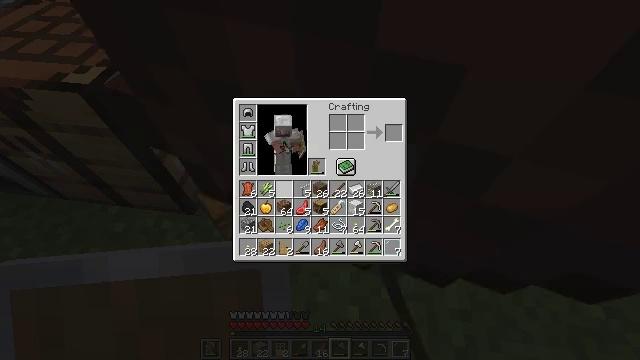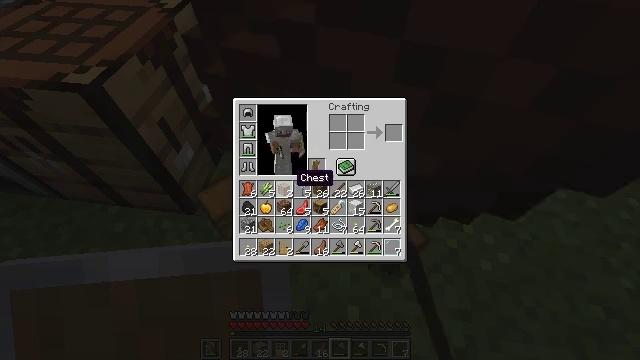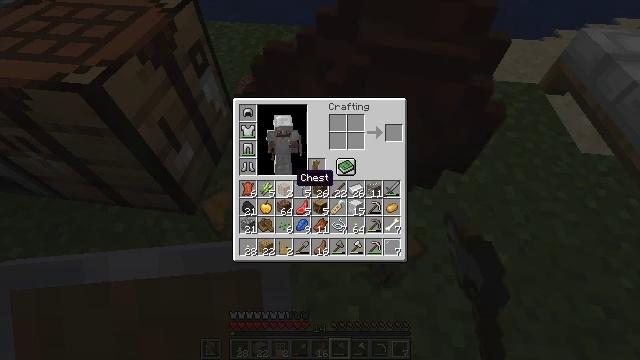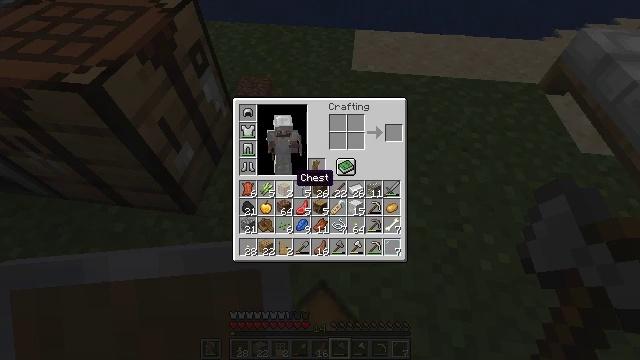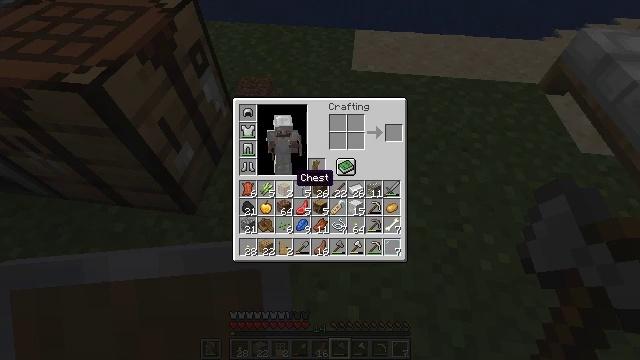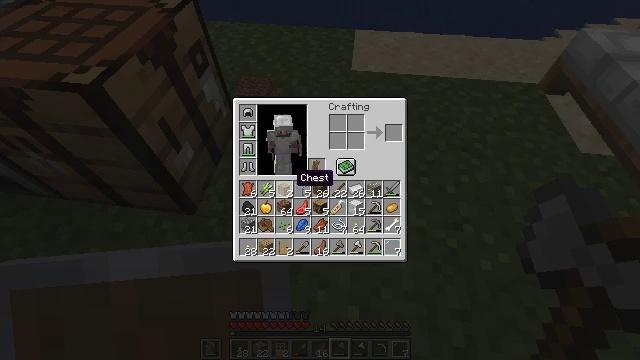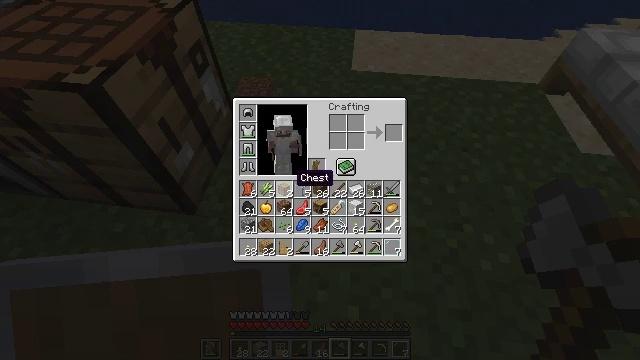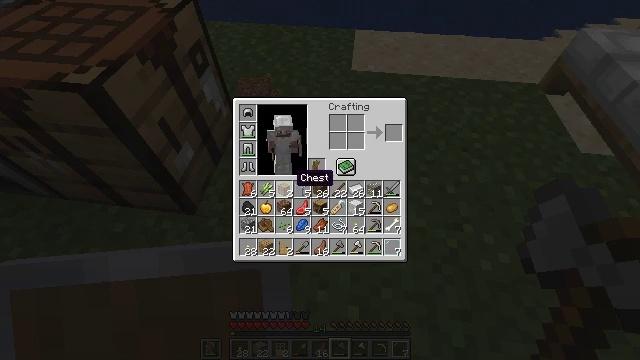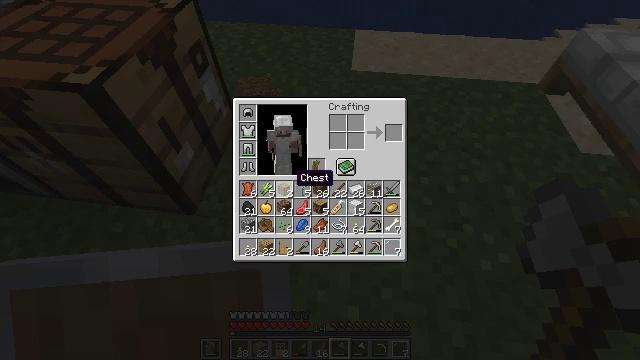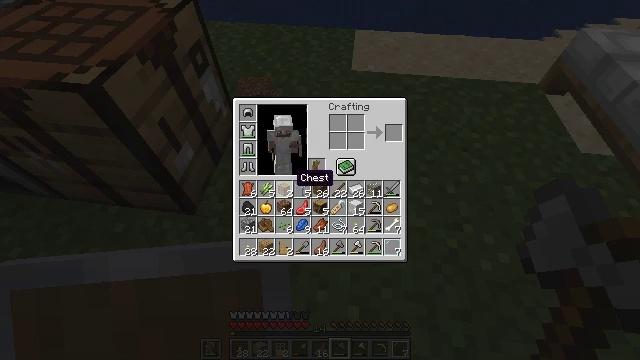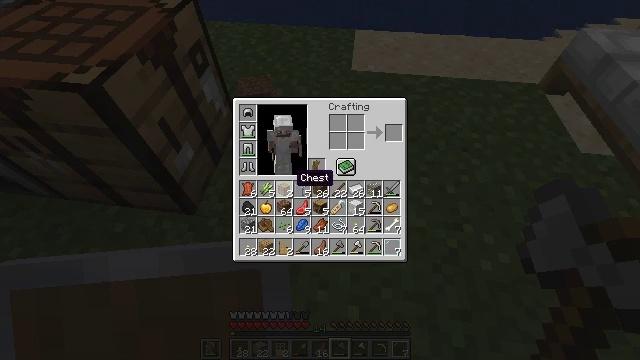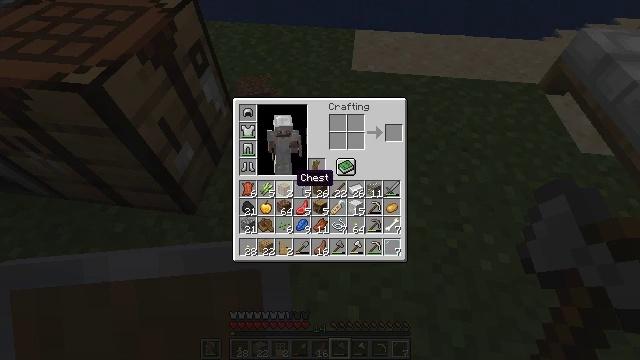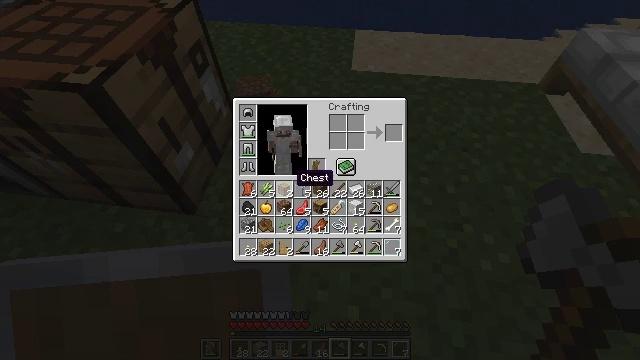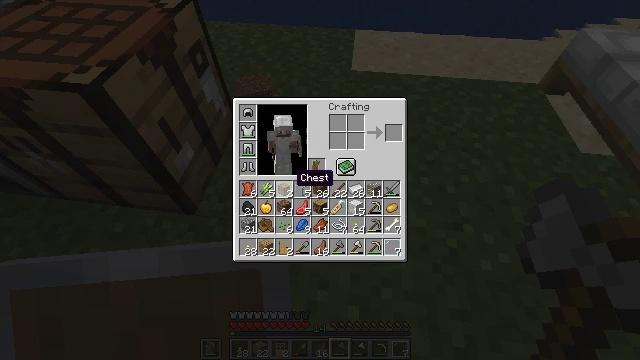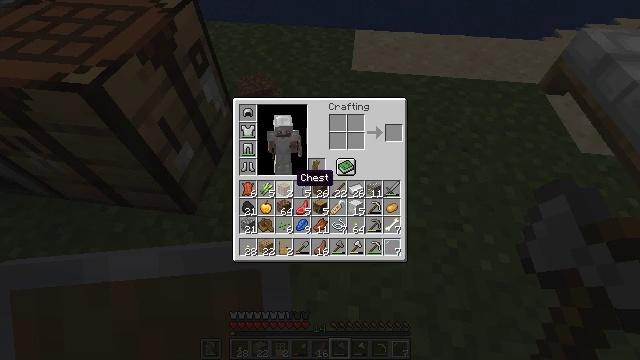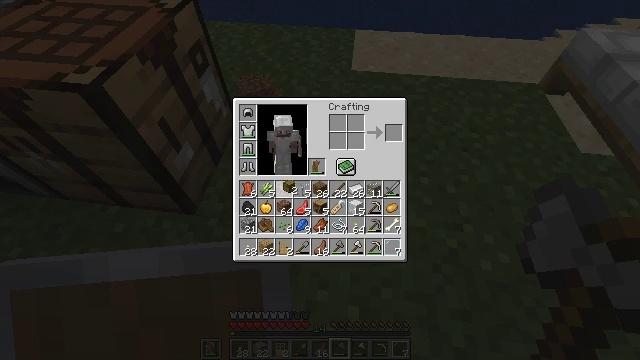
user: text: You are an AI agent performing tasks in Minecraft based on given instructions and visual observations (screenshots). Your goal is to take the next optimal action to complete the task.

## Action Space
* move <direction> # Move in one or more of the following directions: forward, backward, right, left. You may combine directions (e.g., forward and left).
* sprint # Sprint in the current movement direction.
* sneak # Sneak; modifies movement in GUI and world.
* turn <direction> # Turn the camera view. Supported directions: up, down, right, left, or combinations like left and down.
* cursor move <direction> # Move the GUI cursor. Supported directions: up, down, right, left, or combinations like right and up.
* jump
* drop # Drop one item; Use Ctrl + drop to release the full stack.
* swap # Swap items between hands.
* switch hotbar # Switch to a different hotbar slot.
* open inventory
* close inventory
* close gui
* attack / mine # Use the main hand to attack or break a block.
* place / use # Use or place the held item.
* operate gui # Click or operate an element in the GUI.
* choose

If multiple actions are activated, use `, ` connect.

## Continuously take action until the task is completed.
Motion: motion action
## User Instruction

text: Drop a glass block.
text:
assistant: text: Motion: sprint, open gui
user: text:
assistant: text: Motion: sprint
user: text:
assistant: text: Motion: sprint
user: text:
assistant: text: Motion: sprint
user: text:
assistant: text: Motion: sprint
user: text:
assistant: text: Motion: sprint
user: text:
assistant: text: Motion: sprint
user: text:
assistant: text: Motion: sprint
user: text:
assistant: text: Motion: sprint
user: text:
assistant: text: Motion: sprint
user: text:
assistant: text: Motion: sprint
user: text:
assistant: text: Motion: sprint
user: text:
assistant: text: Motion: sprint
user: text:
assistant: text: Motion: sprint
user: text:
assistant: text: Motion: operate gui
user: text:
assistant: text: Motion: operate gui
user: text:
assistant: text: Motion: operate gui
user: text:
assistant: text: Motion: cursor move down
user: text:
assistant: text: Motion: cursor move down
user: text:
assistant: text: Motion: cursor move down
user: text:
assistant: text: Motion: no_op
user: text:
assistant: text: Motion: no_op
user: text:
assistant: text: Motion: no_op
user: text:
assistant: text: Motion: operate gui
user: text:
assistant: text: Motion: operate gui
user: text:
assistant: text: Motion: no_op
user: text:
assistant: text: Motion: cursor move up
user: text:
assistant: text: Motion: cursor move up
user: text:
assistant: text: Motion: cursor move up
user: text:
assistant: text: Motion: no_op